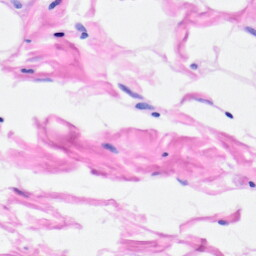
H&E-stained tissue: Heart